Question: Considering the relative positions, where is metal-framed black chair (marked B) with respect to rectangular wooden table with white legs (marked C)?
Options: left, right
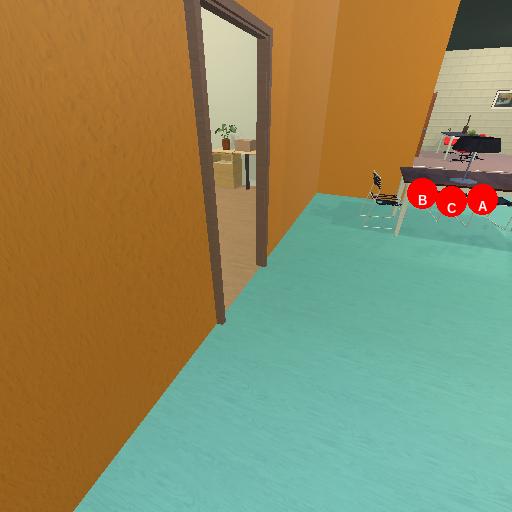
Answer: left